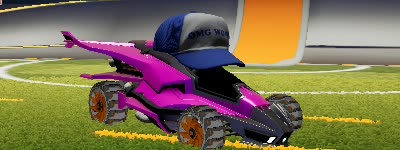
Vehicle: aftershock